Field crop: maize
Growth stage: 2
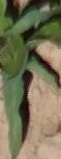
Species: maize